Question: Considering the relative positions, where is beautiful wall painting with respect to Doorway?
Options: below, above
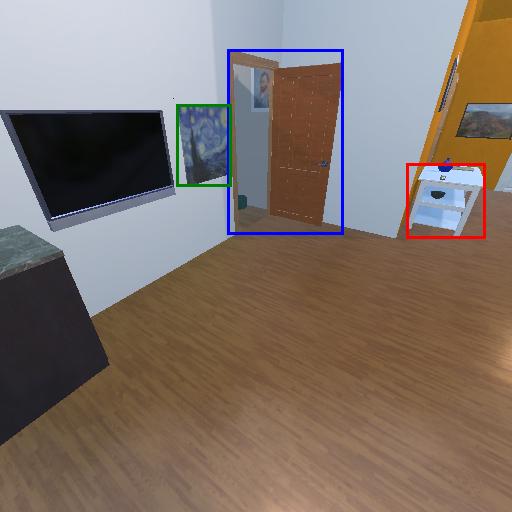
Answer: below